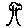
Label: tree